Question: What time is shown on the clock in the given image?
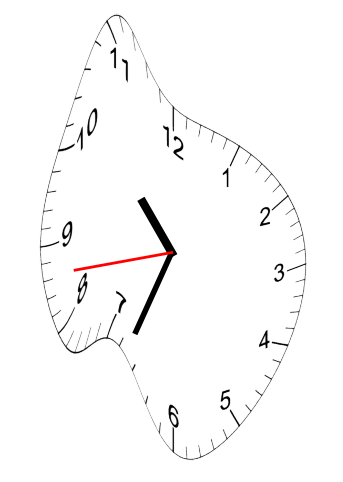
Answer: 10:33:43